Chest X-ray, AP view. Patient: 26 years old, sex M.
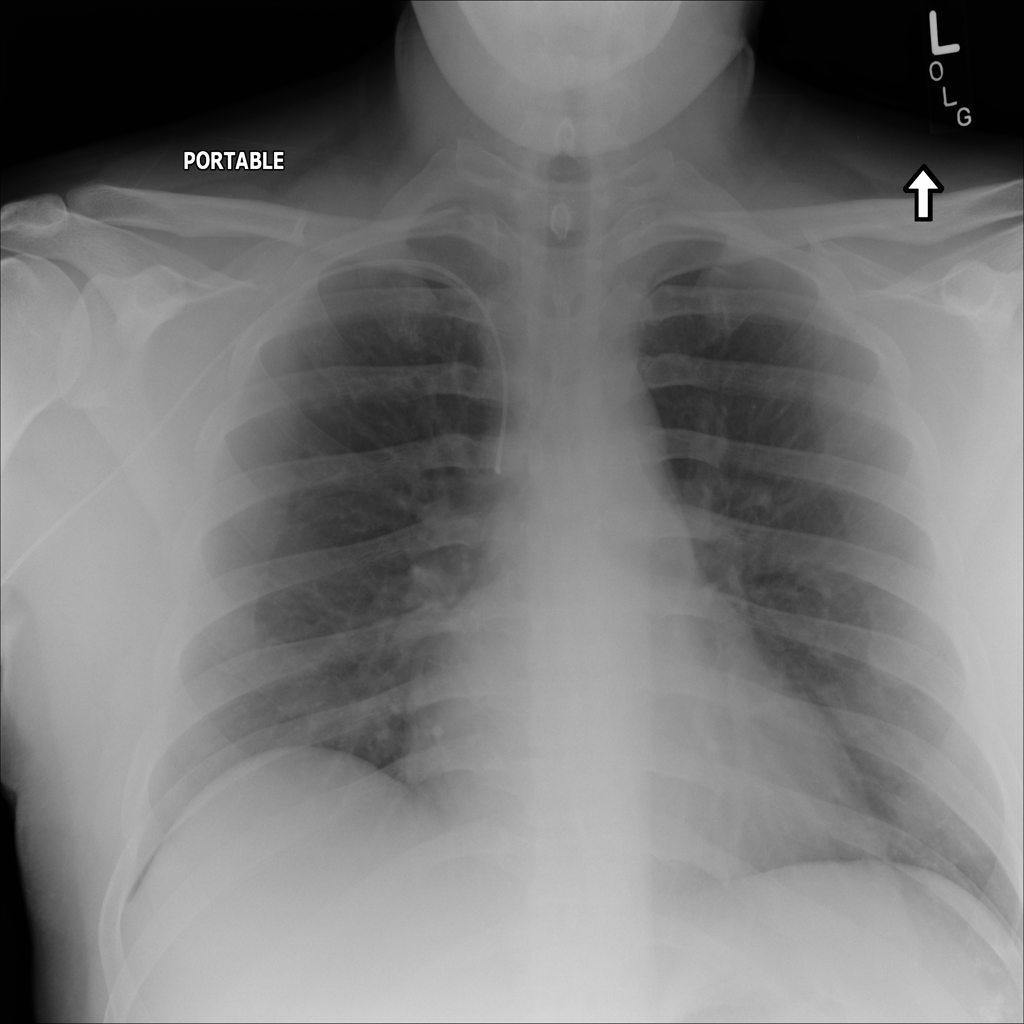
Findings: No Finding